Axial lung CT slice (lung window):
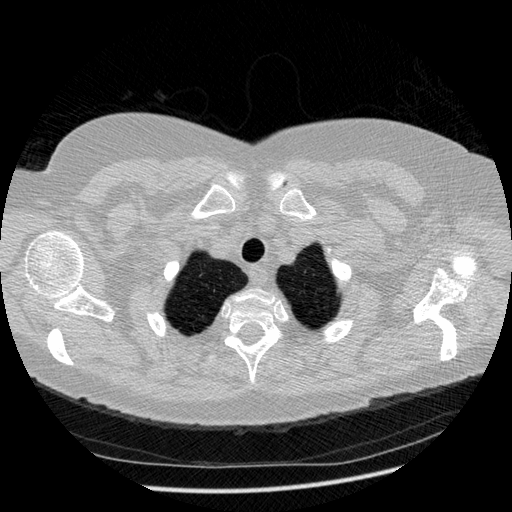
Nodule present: no